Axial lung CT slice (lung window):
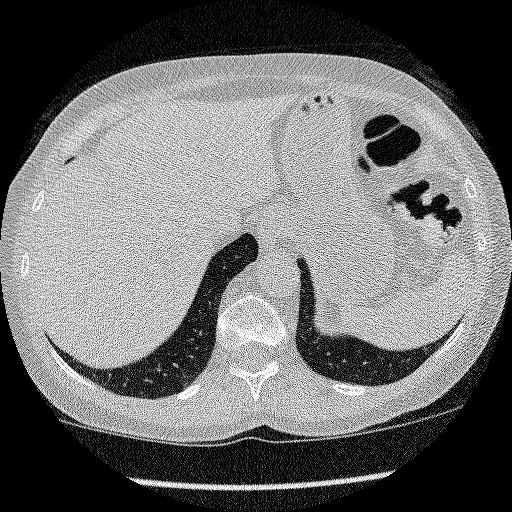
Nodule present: no